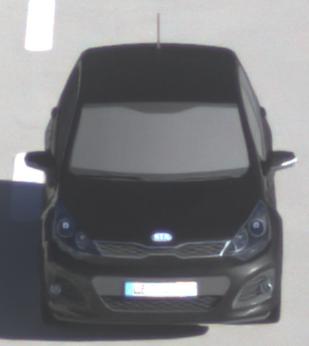
Make: KIA
Model: Rio 1.2
Detailed model: Rio (UB)
Model produced from: 2011/09
Model produced until: 2015/01
Doors: 3
Color: black
Road condition: dry road
Daytime: sunrise or sunset
Contrast: medium contrast